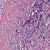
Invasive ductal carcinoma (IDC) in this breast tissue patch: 1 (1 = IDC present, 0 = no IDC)